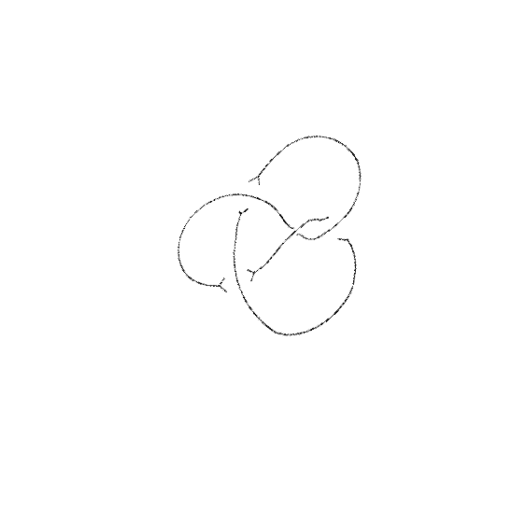
Crossing number: 4